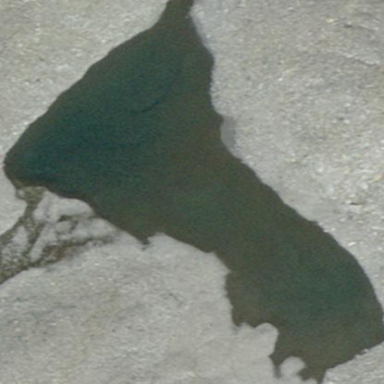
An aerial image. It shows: Lake with natural water.